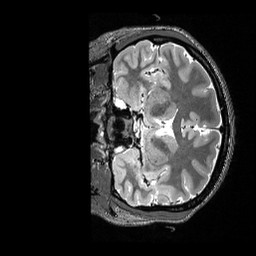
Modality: T2w
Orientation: coronal
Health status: healthy
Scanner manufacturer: siemens
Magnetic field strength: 3 T
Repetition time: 3.2 s
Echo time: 0.565 s